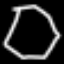
Label: octagon